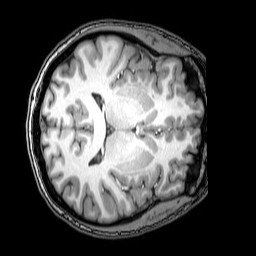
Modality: T1w
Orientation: axial
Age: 27
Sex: female